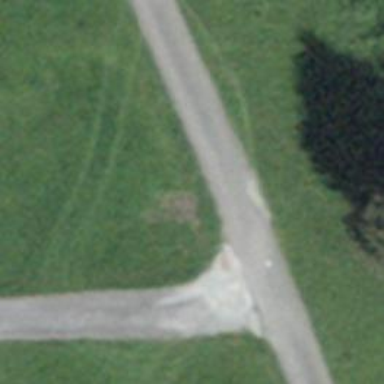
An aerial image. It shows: Unclassified asphalt road with grade1 tracktype.